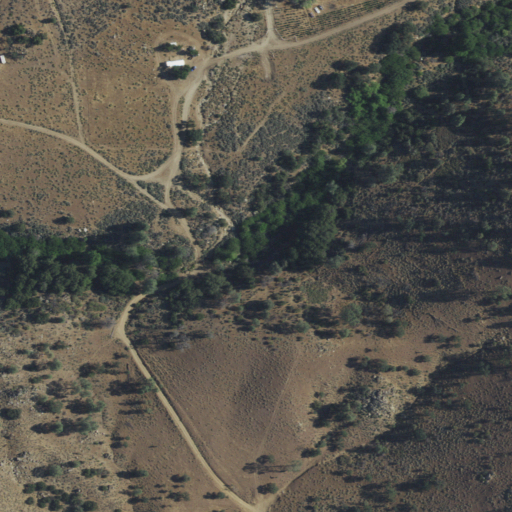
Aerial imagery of valley in California named Loco Bill Canyon containing shrub and grassland